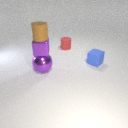
small blue rubber cube to the right of large purple metal sphere